Interaction volume radius: 5 \u00c5
Interaction volume height: 25 \u00c5
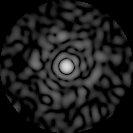
Disorder parameter: 0.8514